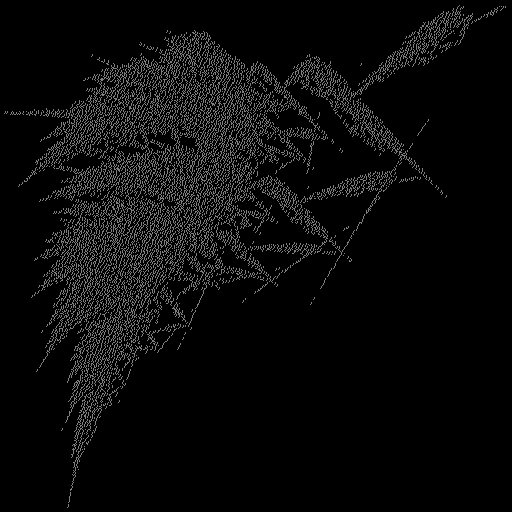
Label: turbanshell